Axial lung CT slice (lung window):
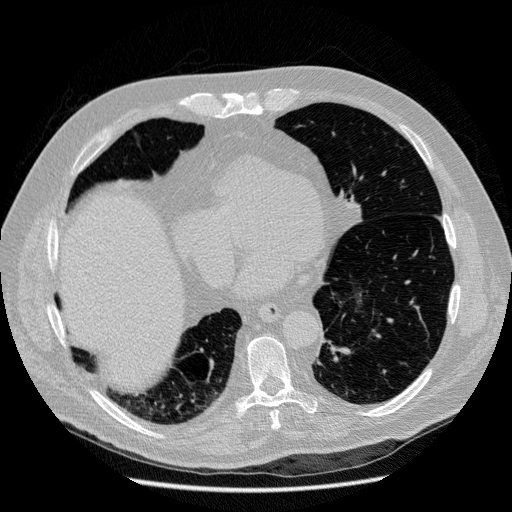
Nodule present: no